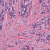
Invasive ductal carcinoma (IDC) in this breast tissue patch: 1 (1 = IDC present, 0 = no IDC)